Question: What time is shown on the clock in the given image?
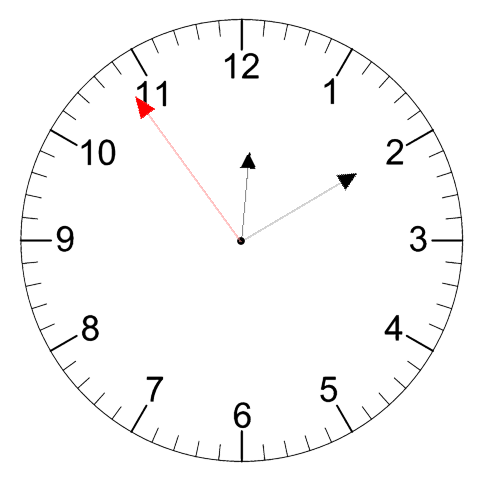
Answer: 12:09:54